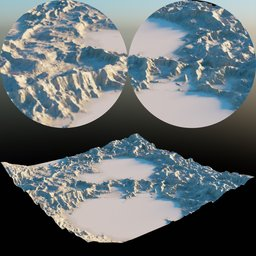
Label: nature